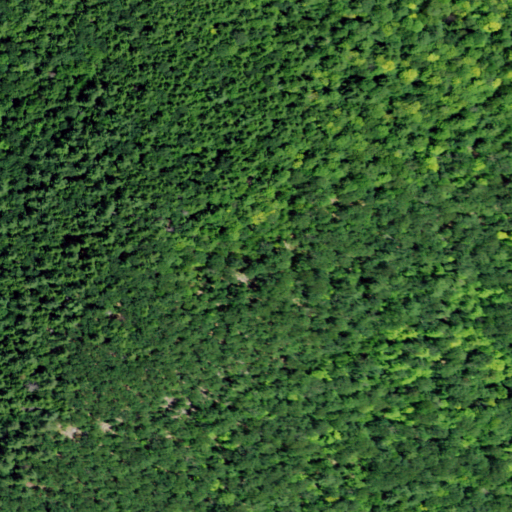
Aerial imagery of mountain in New York named Kenyon Mountain containing deciduous forest, evergreen forest, and mixed forest